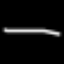
Label: line